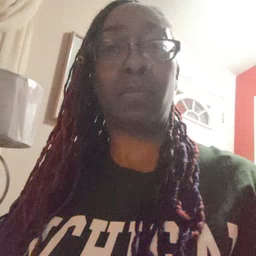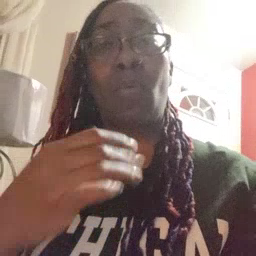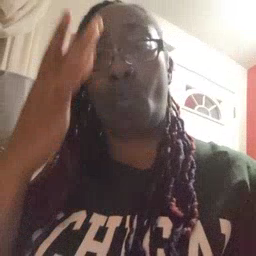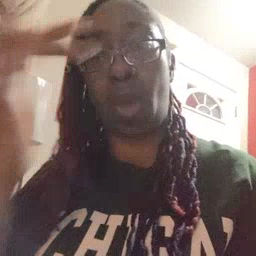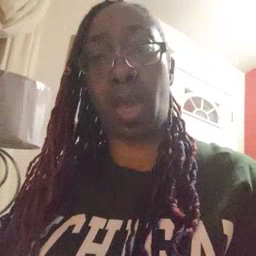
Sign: why